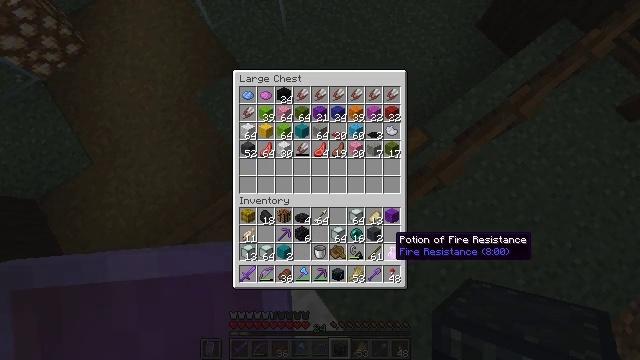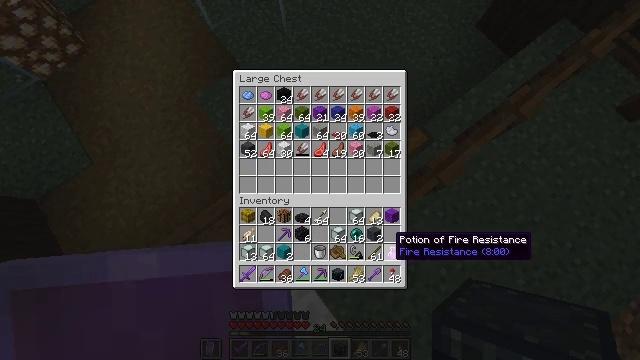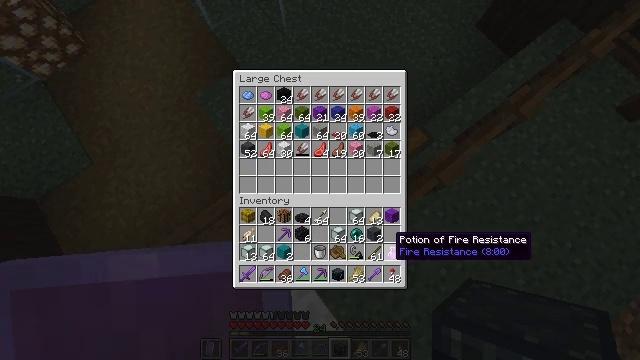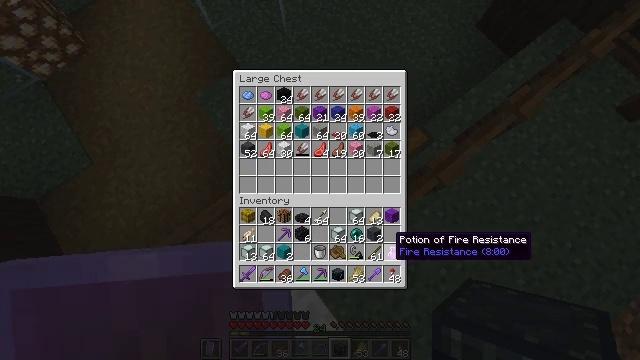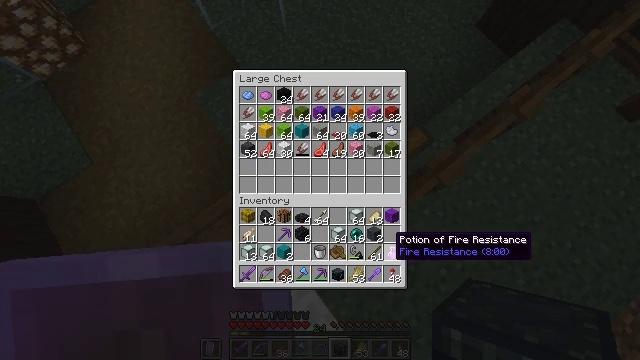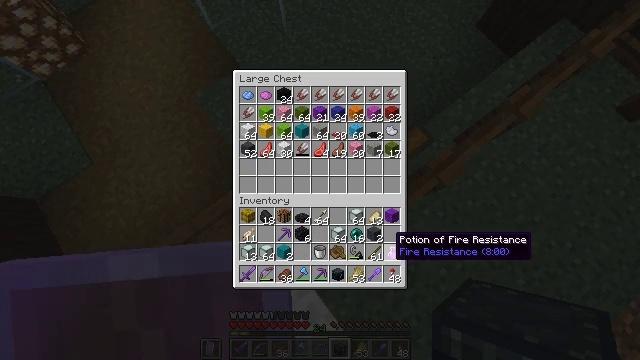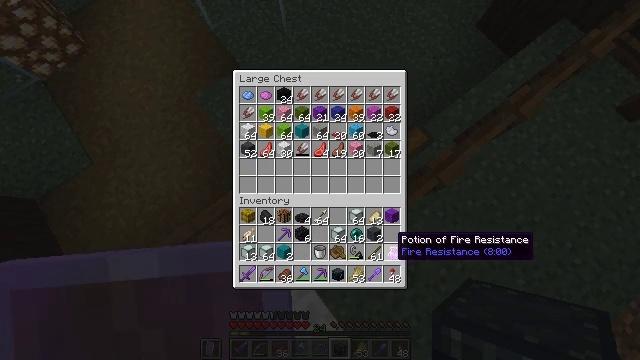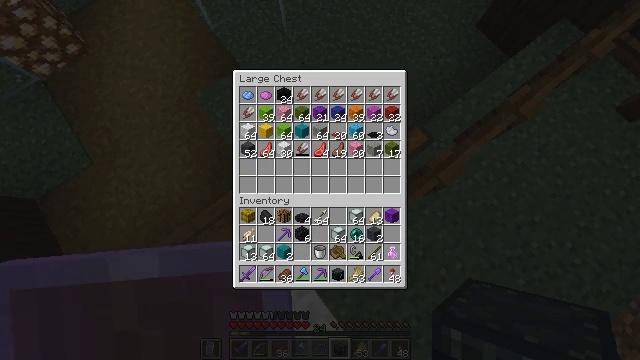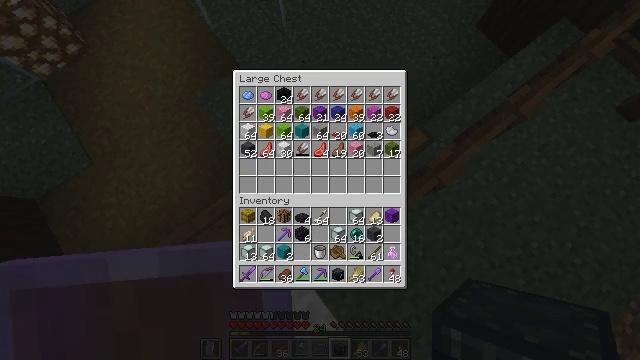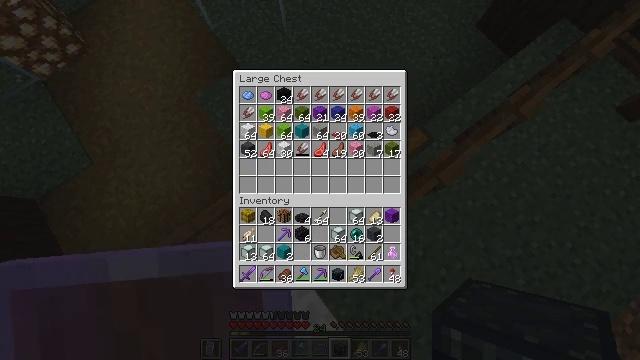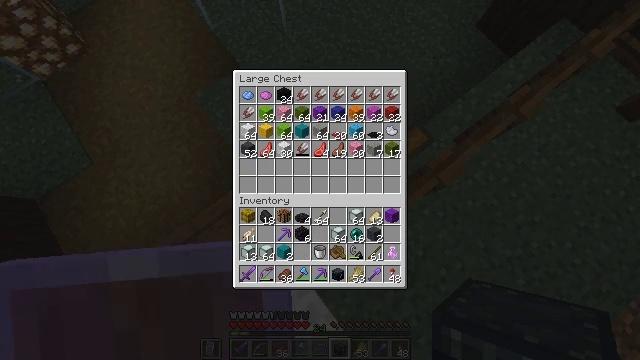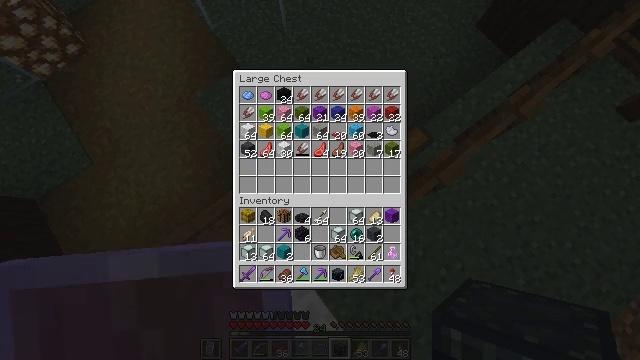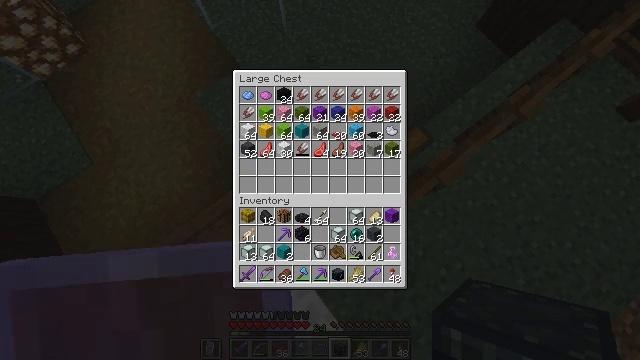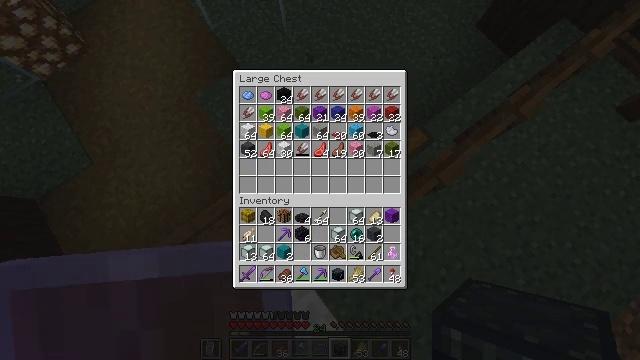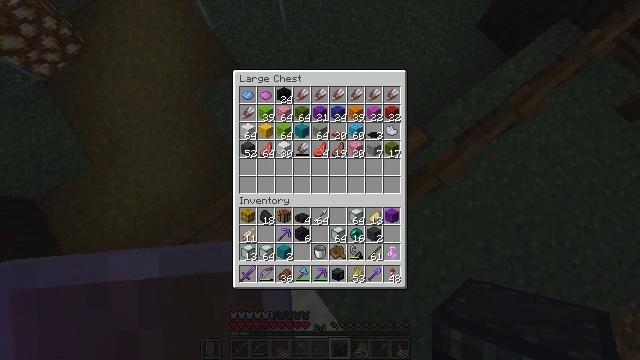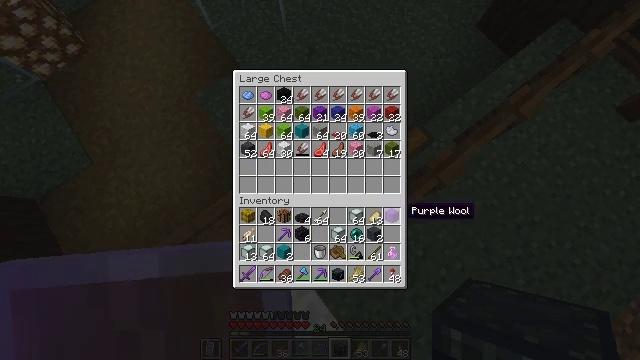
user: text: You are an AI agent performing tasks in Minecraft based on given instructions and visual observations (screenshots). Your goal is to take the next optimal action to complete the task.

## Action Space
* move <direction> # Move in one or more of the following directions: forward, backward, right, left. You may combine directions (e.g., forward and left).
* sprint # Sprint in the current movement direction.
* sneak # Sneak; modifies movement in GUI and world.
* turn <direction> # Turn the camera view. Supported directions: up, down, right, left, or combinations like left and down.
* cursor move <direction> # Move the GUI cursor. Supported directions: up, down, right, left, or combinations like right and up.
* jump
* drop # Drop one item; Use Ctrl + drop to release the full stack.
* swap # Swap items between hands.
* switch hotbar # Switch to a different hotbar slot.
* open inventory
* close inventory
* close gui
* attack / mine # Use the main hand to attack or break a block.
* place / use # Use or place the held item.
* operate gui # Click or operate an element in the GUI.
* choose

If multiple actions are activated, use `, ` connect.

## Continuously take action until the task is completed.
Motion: motion action
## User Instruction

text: Combat the sheep.
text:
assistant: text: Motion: no_op
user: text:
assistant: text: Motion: no_op
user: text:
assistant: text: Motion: no_op
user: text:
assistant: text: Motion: no_op
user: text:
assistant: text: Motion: no_op
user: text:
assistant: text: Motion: no_op
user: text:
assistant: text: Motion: turn right
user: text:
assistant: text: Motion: no_op
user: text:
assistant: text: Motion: no_op
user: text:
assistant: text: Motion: no_op
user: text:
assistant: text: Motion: turn up
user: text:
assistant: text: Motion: sneak, turn up
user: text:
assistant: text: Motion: sneak
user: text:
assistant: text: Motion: sneak
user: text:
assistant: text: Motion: sneak
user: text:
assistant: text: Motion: sneak, turn left
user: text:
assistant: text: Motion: sneak
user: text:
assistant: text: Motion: sneak
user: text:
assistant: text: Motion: sneak
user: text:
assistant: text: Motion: sneak, attack / mine
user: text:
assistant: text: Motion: sneak, attack / mine
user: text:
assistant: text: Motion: sneak, attack / mine
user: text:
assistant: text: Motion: sneak
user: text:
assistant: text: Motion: sneak
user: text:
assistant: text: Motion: sneak
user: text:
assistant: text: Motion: no_op
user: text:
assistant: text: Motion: no_op
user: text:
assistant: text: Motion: no_op
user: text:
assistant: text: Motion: no_op
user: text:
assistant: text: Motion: no_op